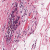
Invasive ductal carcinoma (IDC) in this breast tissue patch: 0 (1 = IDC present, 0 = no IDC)